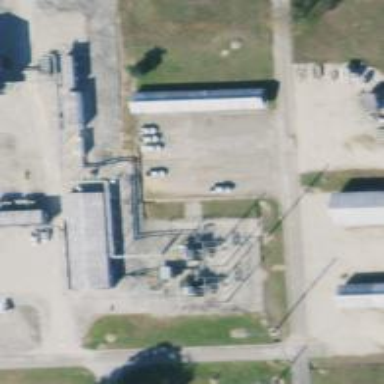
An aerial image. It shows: Switch for power supply.